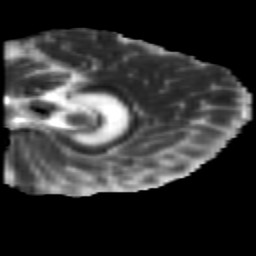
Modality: MD
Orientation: sagittal
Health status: healthy
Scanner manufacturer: siemens
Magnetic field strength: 3 T
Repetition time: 10 s
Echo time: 0.092 s